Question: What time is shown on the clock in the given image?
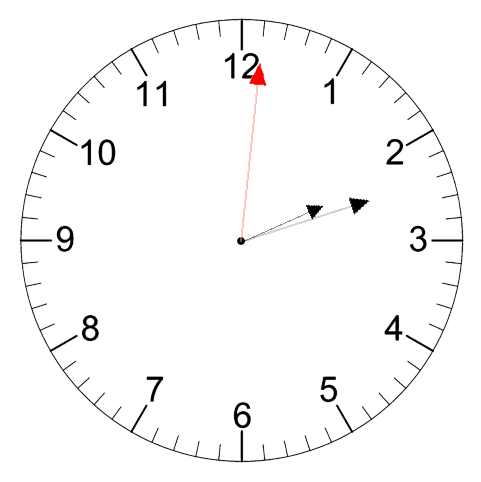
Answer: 02:12:01